Question: The ndk version I use is 20.<PHONE>.as version is 3.5.
error hint:
'''
* What went wrong:
Execution failed for task ':TMessagesProj:externalNativeBuildAfatDebug'.
> Build command failed.
Error while executing process D:\Android\Sdk
dk.<PHONE>
dk-build.cmd with arguments {NDK_PROJECT_PATH=null APP_BUILD_SCRIPT=G:\project\proj\Telegram-master\TMessagesProj\jni\Android.mk NDK_APPLICATION_MK=G:\project\proj\Telegram-master\TMessagesProj\jni\Application.mk APP_ABI=arm64-v8a NDK_ALL_ABIS=arm64-v8a NDK_DEBUG=1 APP_PLATFORM=android-16 NDK_OUT=G:/project/proj/Telegram-master/TMessagesProj/build/intermediates/ndkBuild/afatDebug/obj NDK_LIBS_OUT=G:\project\proj\Telegram-master\TMessagesProjuild\intermediates
dkBuildfatDebug\lib NDK_APPLICATION_MK:=jni/Application.mk APP_PLATFORM:=android-16 -j8 tmessages.30}
Android NDK: WARNING:G:/project/proj/Telegram-master/TMessagesProj/jni/libtgvoip/Android.mk:flac: LOCAL_LDLIBS is always ignored for static libraries
Android NDK: WARNING: Unsupported source file extensions in G:/project/proj/Telegram-master/TMessagesProj/jni/libtgvoip/Android.mk for module flac
Android NDK: ./exoplayer/libFLAC/windows_unicode_filenames
[arm64-v8a] StaticLibrary : libcrypto_arm64-v8a.a
.......
make: *** [G:/project/proj/Telegram-master/TMessagesProj/build/intermediates/ndkBuild/afatDebug/obj/local/arm64-v8a/libcrypto_arm64-v8a.a] Error 87
'''

The code exceeds the 3000 limit, so a part is omitted!
I need your help!
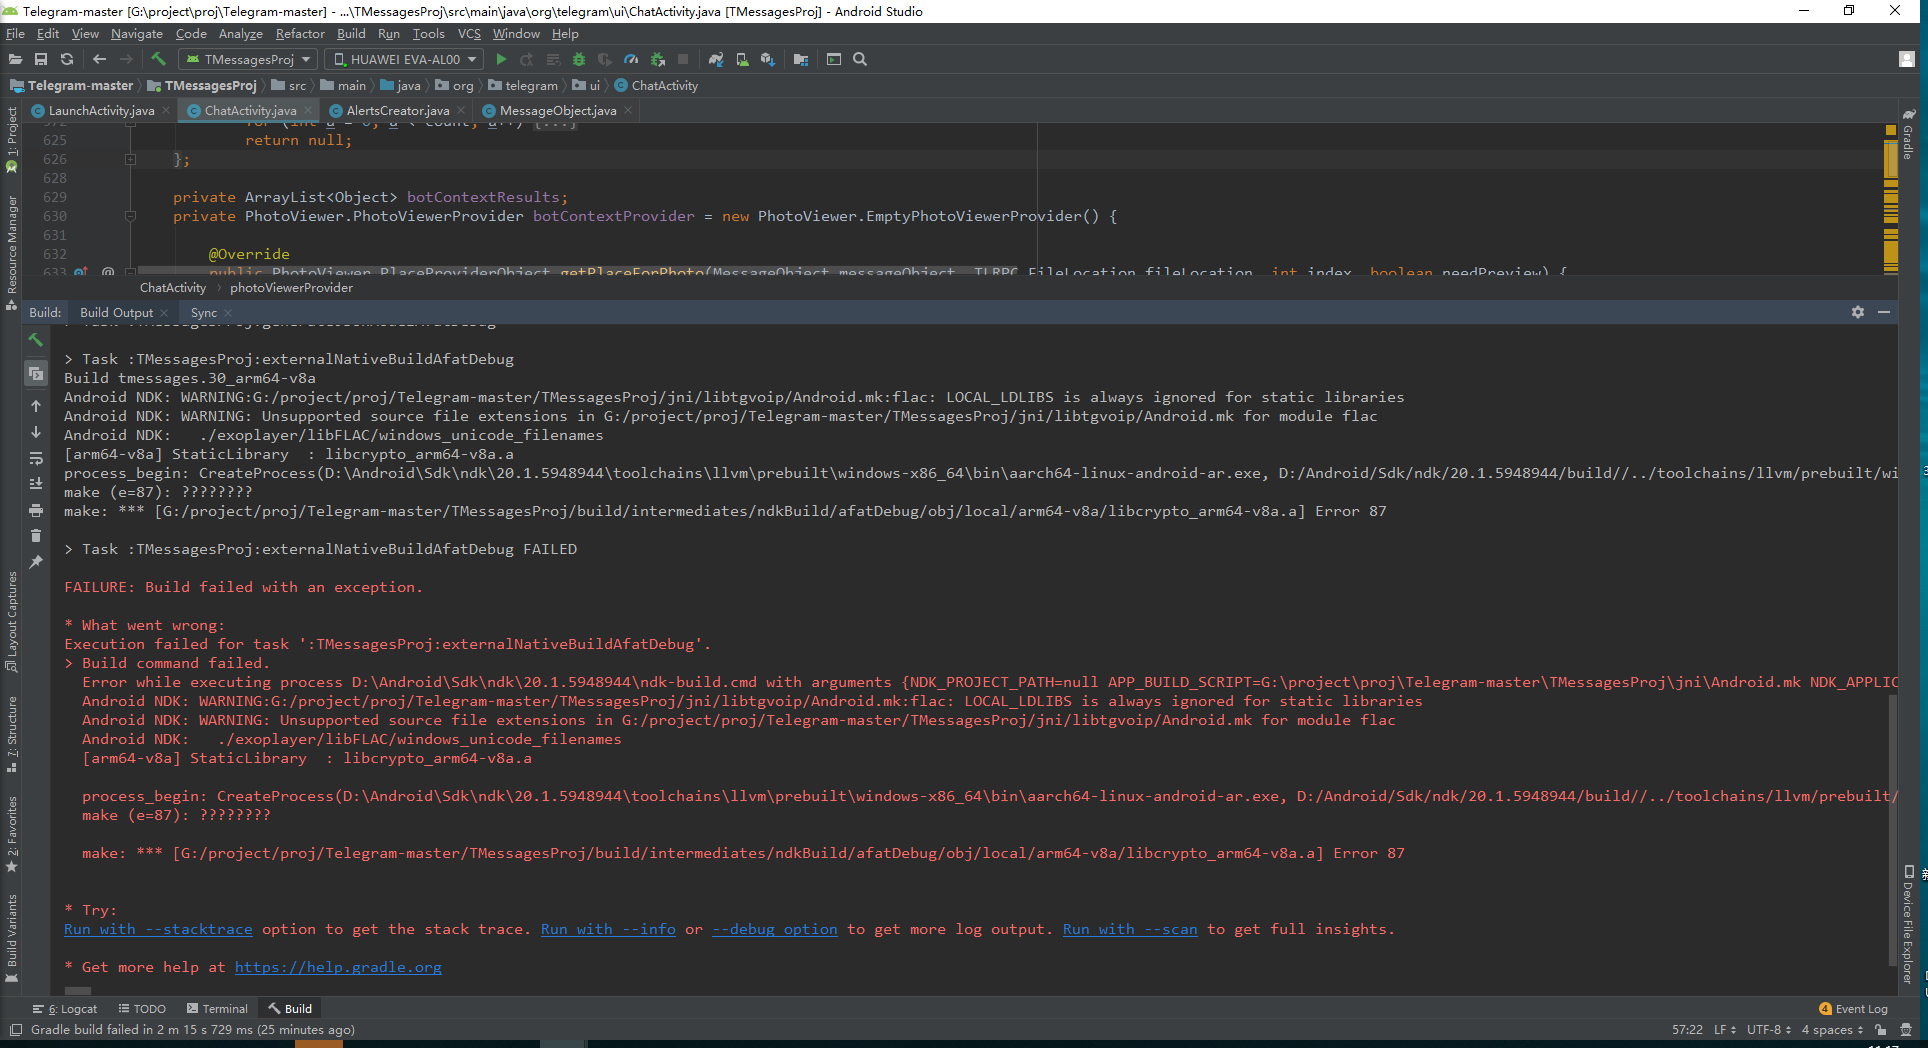
Answer: TMessagesProj\jni\Android.mk
First line add:
'LOCAL_SHORT_COMMANDS := true'
TMessagesProj\jni\Application.mk
First line add:
'APP_SHORT_COMMANDS := true'